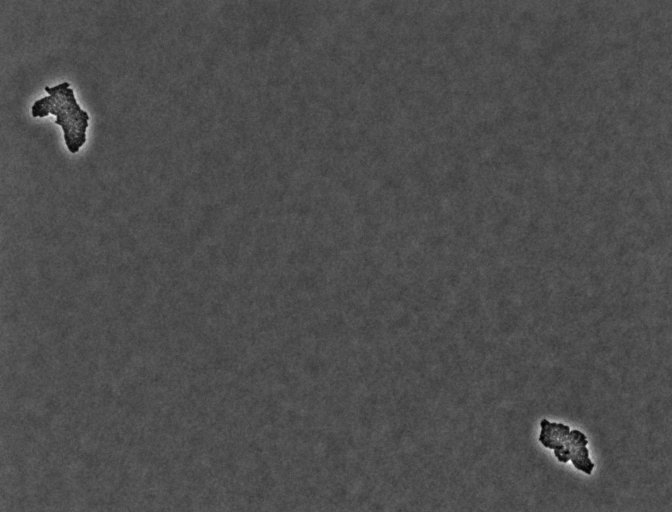
Phase contrast microscopy, 20x objective, 3 h incubation